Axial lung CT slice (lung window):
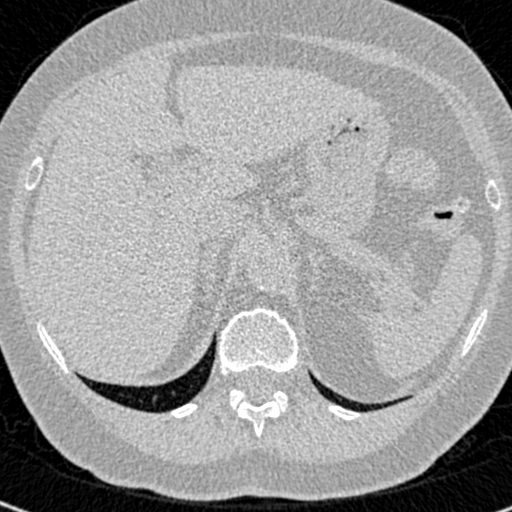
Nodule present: no